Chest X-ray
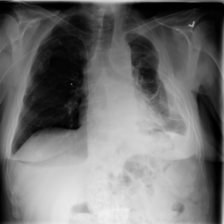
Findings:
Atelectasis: negative
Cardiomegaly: negative
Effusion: negative
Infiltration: negative
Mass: negative
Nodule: negative
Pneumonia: negative
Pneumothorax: negative
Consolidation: negative
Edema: negative
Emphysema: negative
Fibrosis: negative
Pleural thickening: positive
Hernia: negative